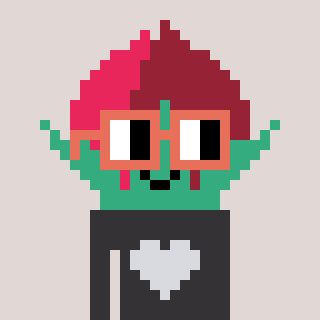
a pixel art character with square orange glasses, a rosebud-shaped head and a grayscale-colored body on a warm background